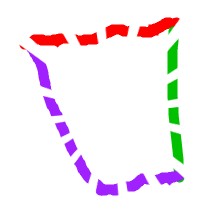
Shape: trapezoid